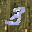
Label: 3